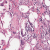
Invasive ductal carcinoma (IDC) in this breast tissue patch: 0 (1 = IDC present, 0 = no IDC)